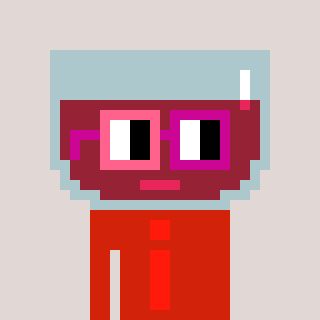
a pixel art character with square pink and red glasses, a wine-shaped head and a red-colored body on a warm background